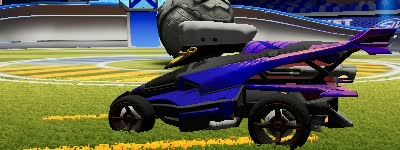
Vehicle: aftershock